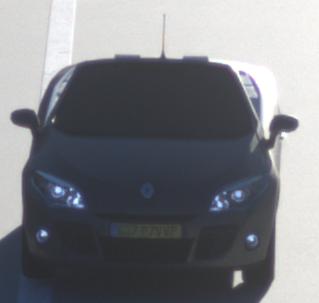
Make: Renault
Model: Mégane Coupé-Cabriolet 1.6 16V 110
Detailed model: Mégane (III) Coupé-Cabriolet
Model produced from: 2010/06
Model produced until: 2013/03
Doors: 2
Color: gray
Road condition: dry road
Daytime: sunrise or sunset
Contrast: high contrast